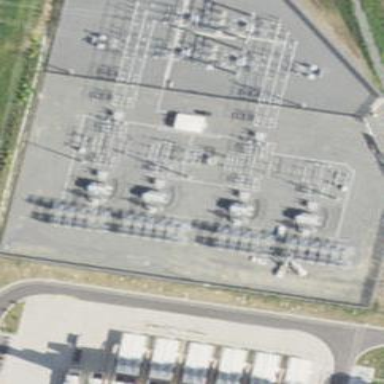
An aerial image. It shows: There is distribution substation enclosed by fence.